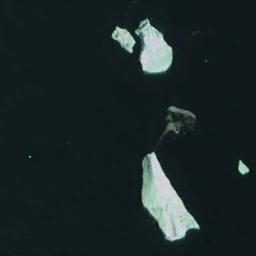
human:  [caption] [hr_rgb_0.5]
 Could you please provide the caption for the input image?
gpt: Four or five irregularly shaped ice cubes float on the deep blue sea .

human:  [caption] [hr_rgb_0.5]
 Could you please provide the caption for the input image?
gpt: Several ice hummocks float in the deep blue sea .

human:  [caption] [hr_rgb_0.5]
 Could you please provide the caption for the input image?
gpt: There are sea ice of different sizes .

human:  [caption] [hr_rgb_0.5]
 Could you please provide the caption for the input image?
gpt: There are many ice on the dark blue sea .

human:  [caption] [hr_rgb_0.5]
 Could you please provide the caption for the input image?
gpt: There are four pieces of sea ice .